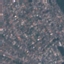
Land use / land cover class: Residential